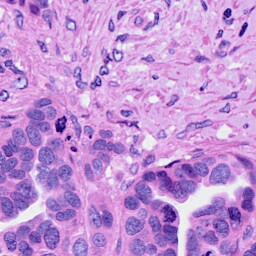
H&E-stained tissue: Ovarian